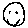
Label: smiley face